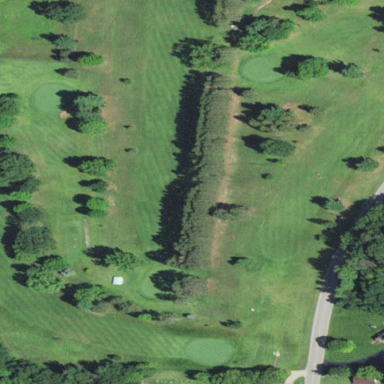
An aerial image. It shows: Golf rough area.